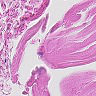
Metastatic tissue present: no